Field crop: maize
Growth stage: 2
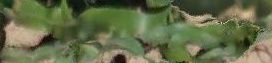
Species: maize